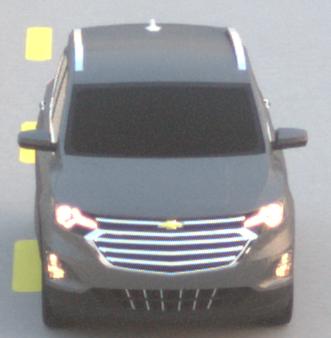
Make: Chevrolet
Model: Equinox
Detailed model: Gen. 2
Model produced from: 2015
Model produced until: 2017
Doors: 5
Color: gray
Road condition: dry road
Daytime: dawn
Contrast: low contrast